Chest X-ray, PA view. Patient: 55 years old, sex F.
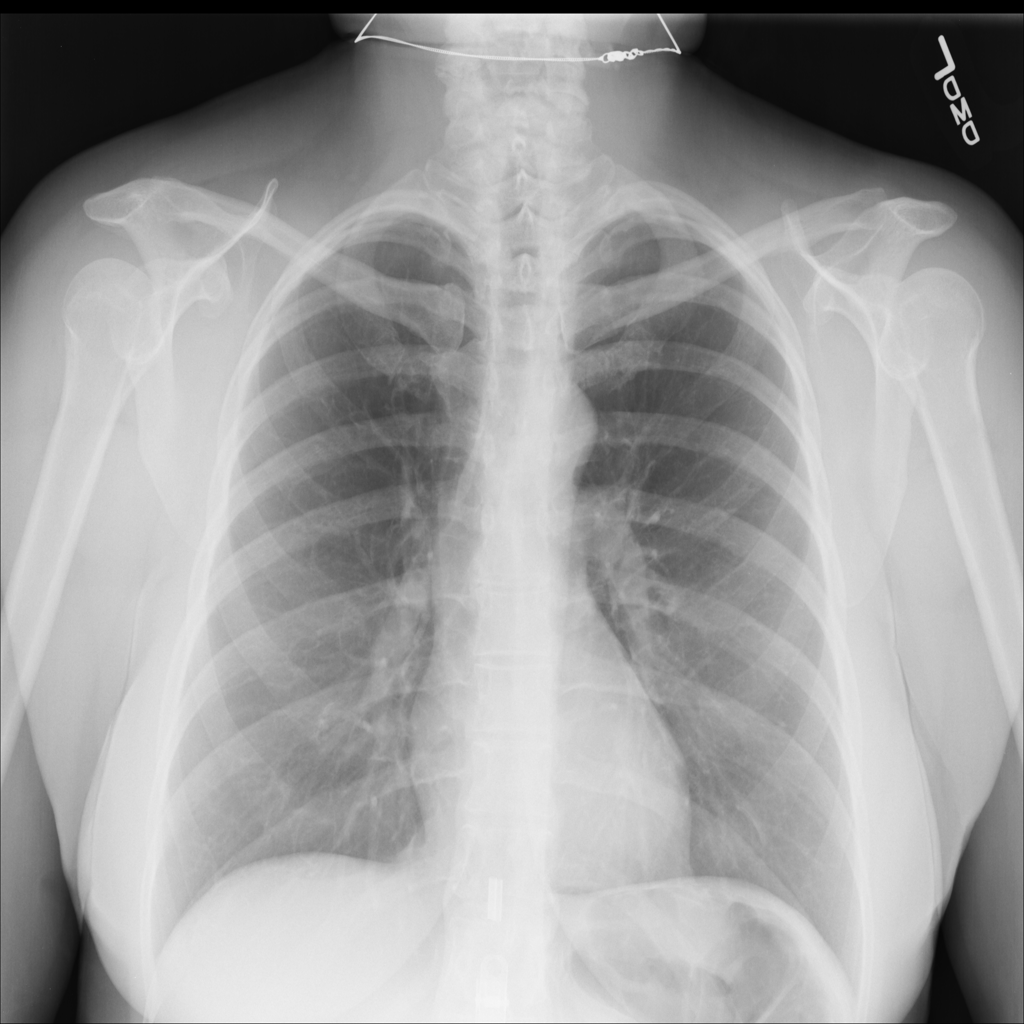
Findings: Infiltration